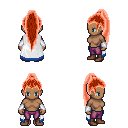
a pixel art fantasy rpg character, female body template, human, dark skin, white trimmed cape, magenta pants, red extra-long topknot hairstyle, white cloth bracers, brown shoes, four views (front, back, left, right), 2x2 character sprite sheet, small pixel art, hard edges, no anti-aliasing